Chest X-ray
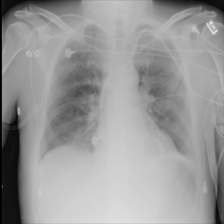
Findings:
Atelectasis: positive
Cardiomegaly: negative
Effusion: negative
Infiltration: negative
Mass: negative
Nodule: negative
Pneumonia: negative
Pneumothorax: negative
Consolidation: negative
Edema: negative
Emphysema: negative
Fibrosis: negative
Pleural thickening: negative
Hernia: negative